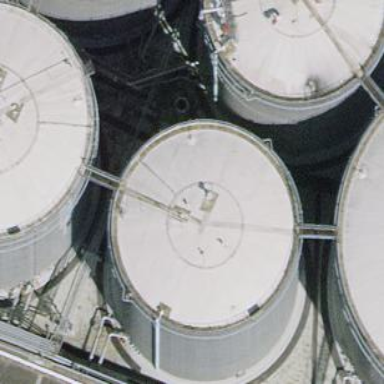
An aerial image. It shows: Building with storage tank.